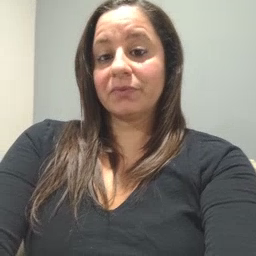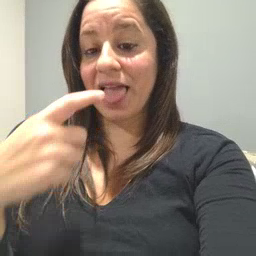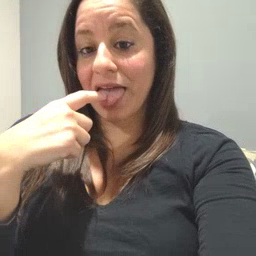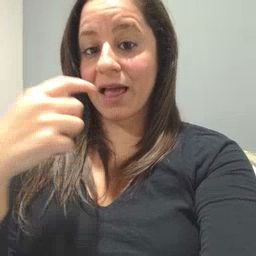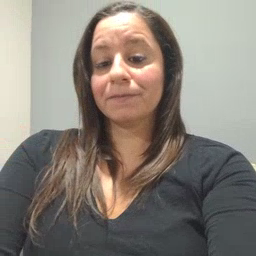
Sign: tongue